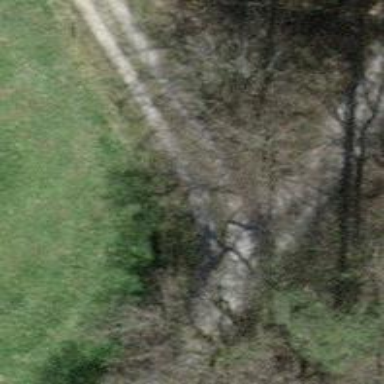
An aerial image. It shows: Track with pebblestone surface. The track type is grade2.